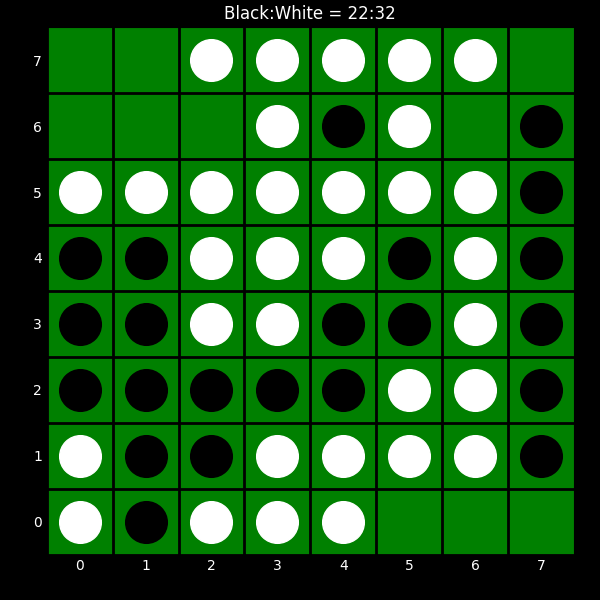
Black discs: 22
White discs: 32